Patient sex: M
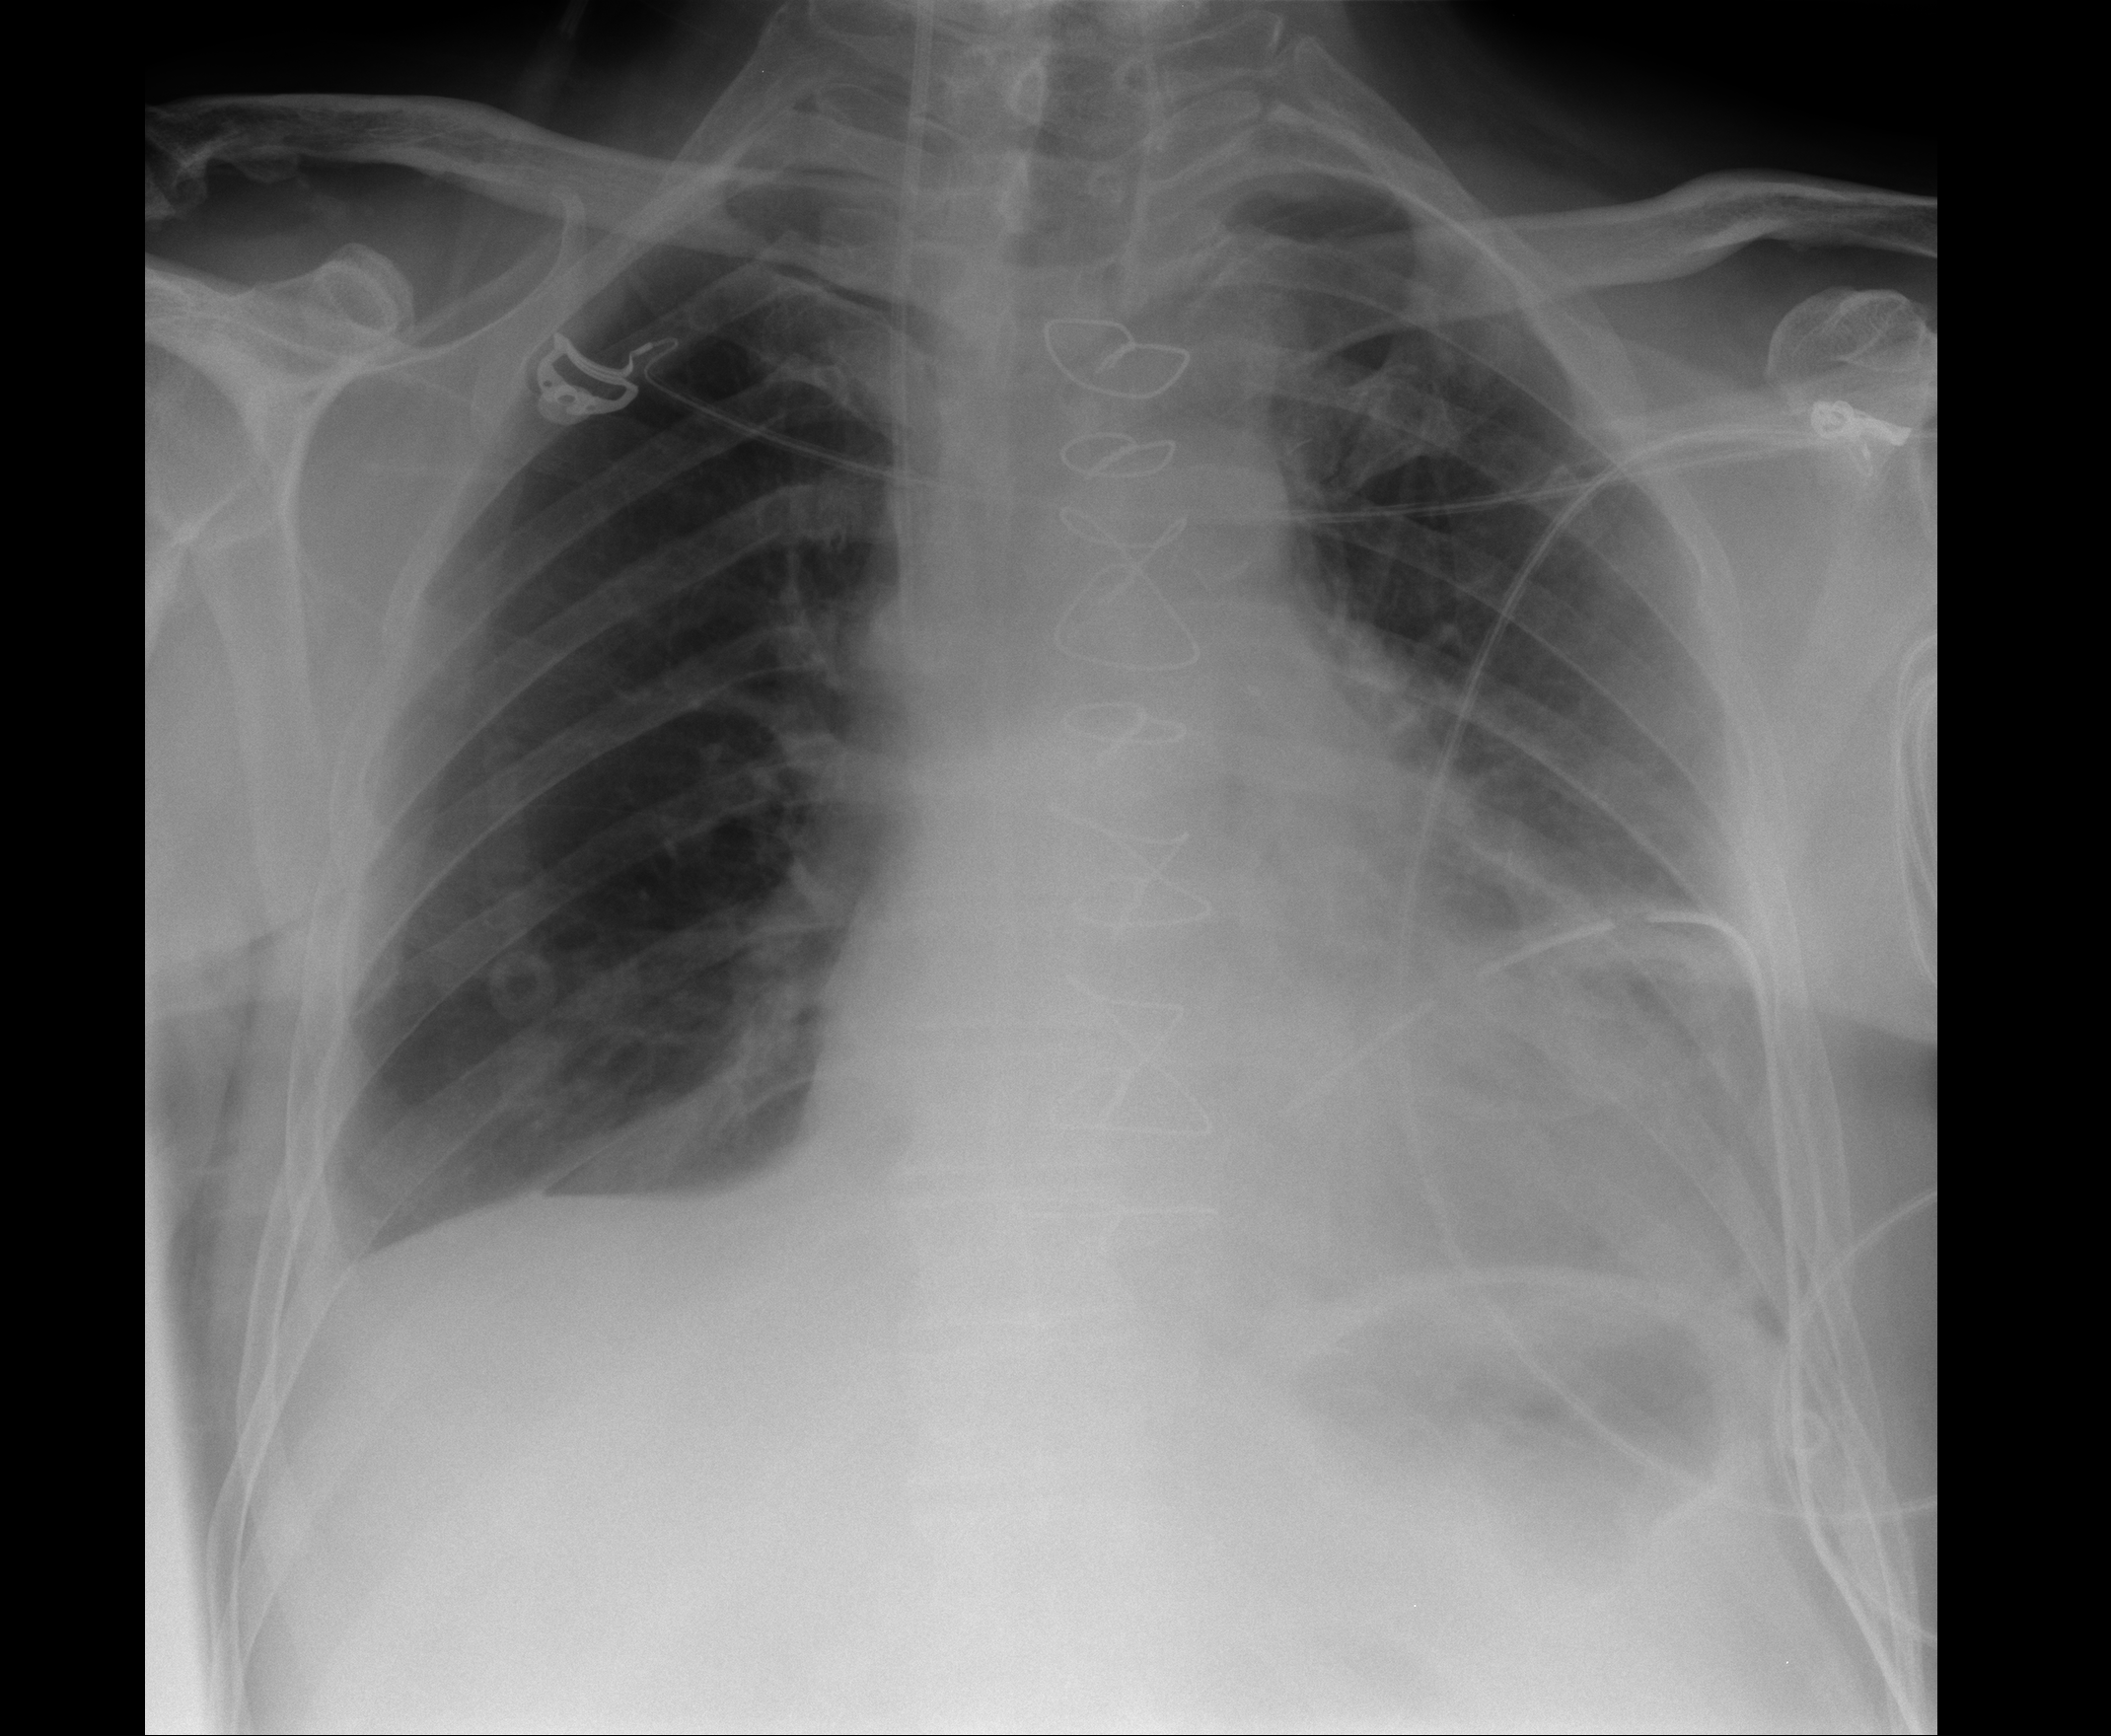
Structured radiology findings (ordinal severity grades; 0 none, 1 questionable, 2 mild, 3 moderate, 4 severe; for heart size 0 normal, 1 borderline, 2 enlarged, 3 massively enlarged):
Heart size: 2
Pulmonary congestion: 2
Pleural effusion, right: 1
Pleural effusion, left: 2
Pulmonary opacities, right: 0
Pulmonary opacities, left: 1
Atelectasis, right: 0
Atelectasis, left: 2